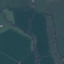
Land use / land cover: Pasture